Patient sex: M
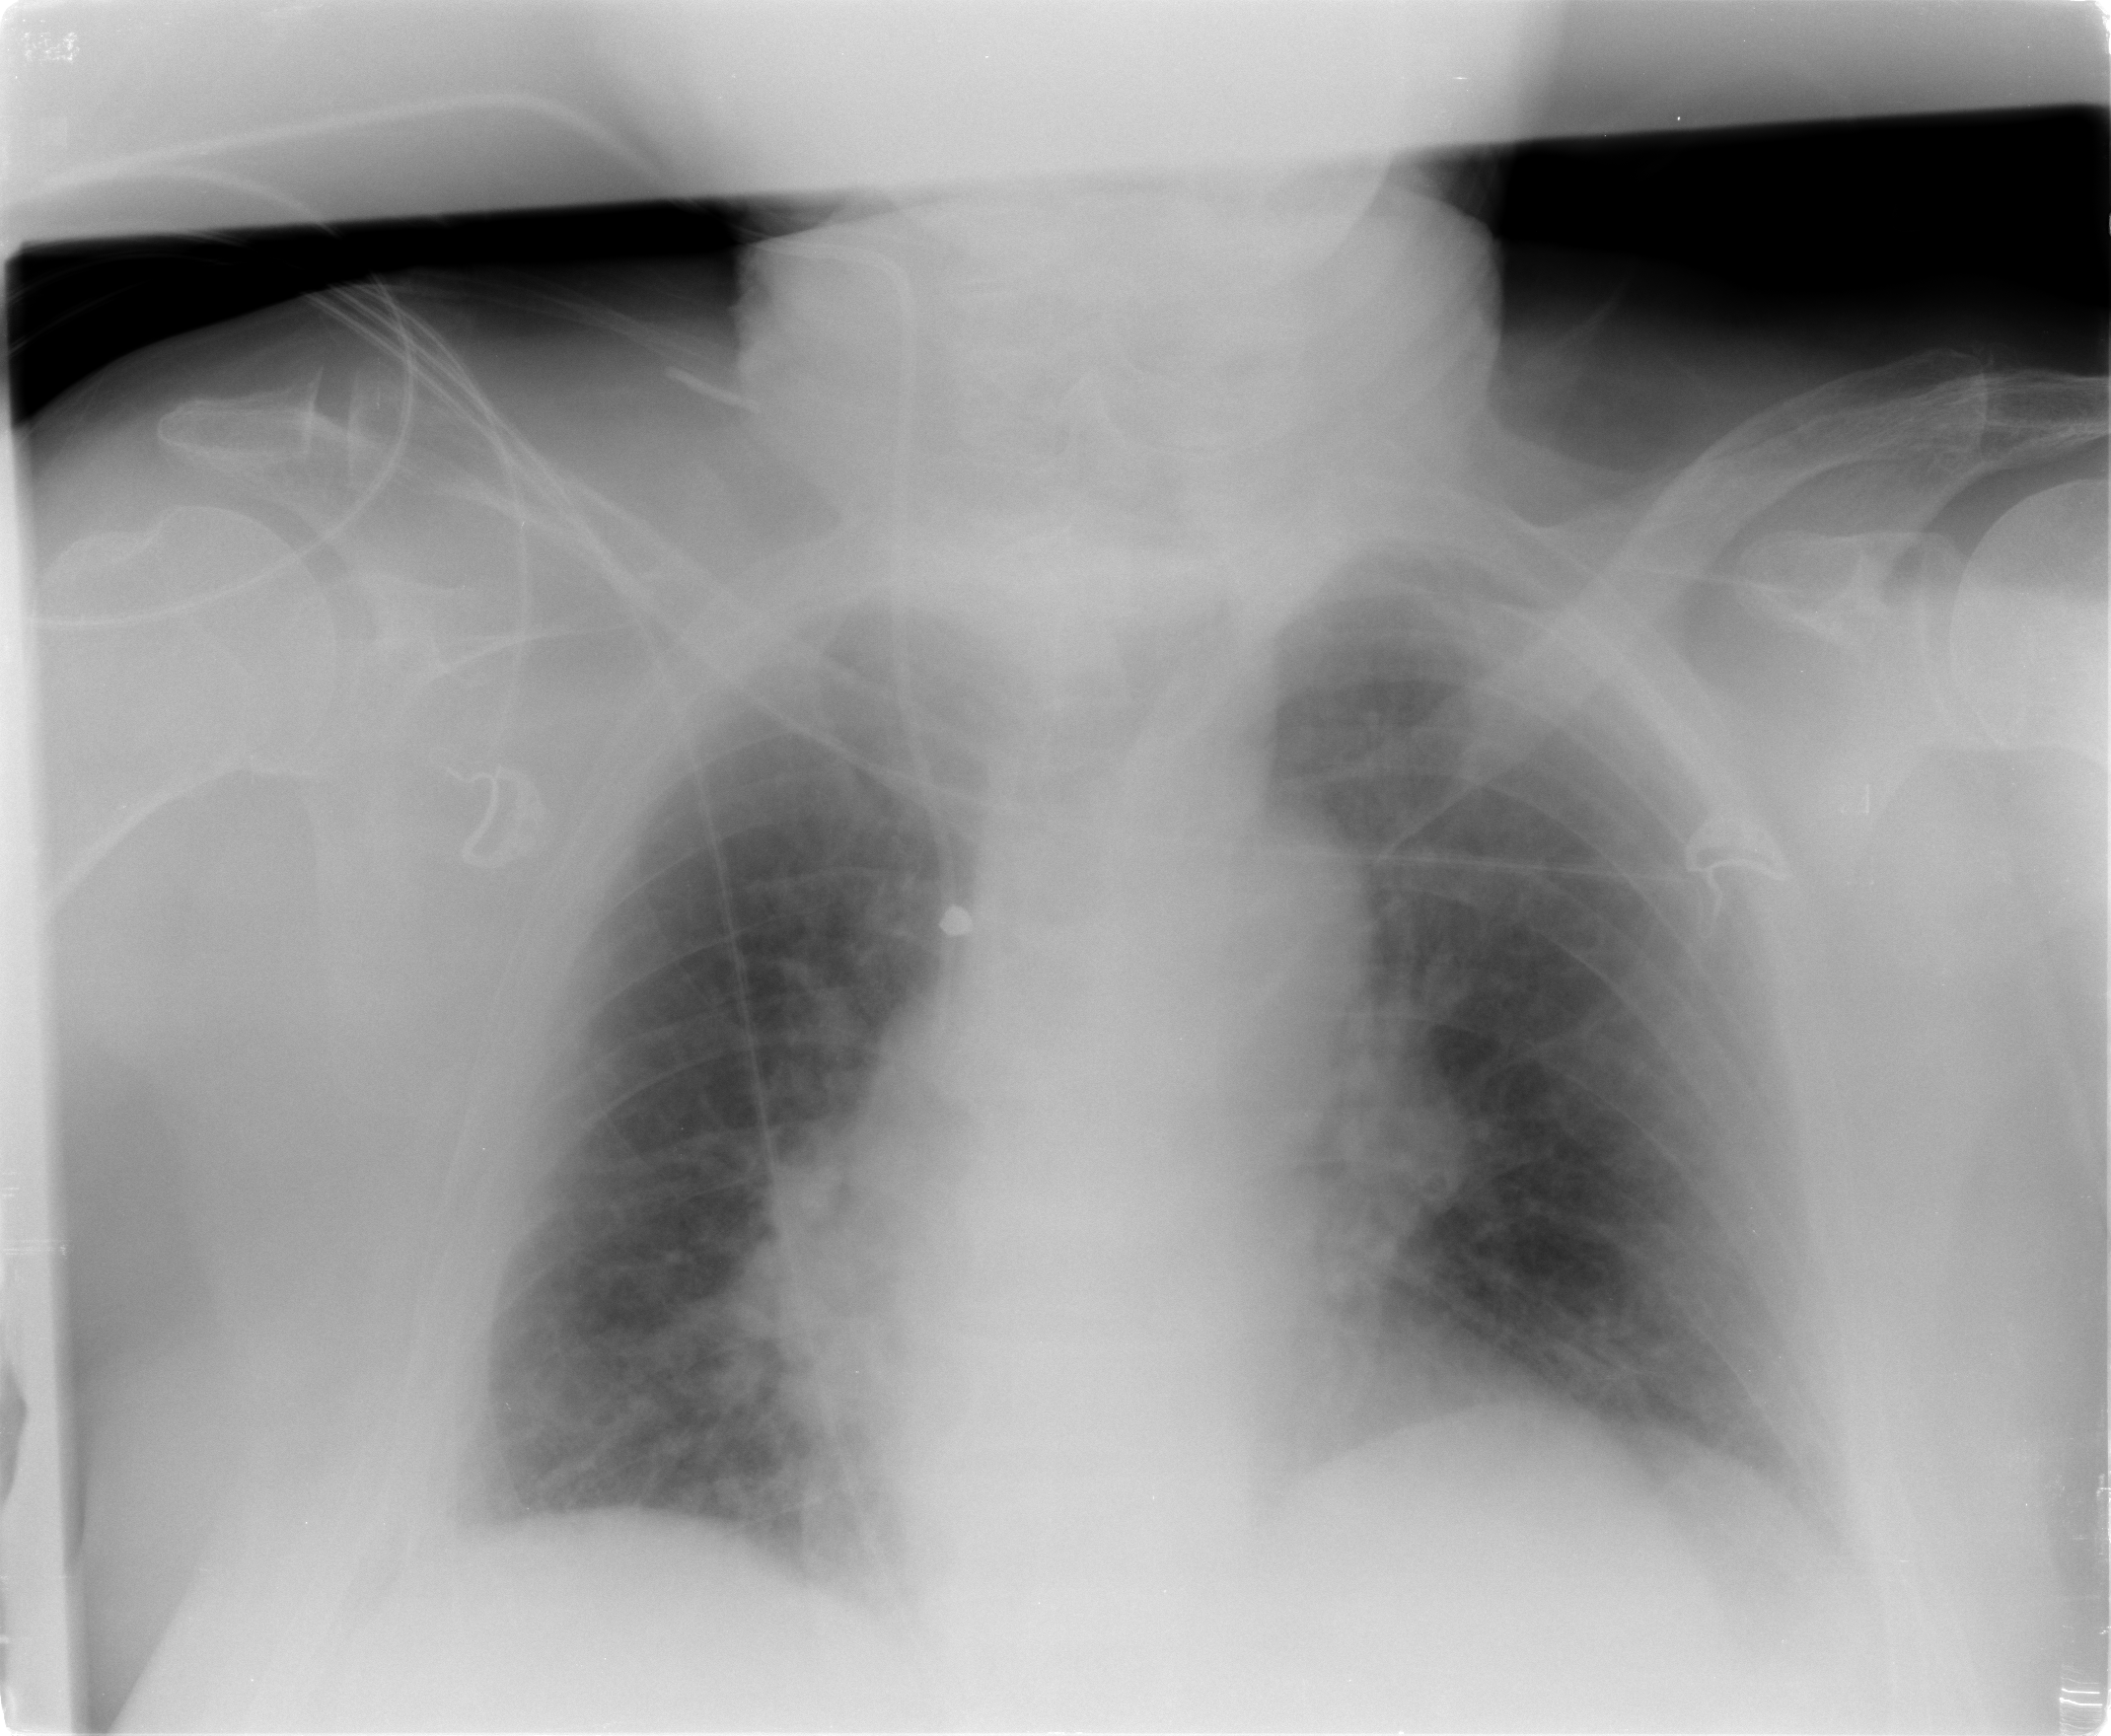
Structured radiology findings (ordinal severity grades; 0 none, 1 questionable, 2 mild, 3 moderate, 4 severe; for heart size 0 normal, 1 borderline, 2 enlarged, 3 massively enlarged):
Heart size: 1
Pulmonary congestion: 2
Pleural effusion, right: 2
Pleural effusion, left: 1
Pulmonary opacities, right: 0
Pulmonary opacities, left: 0
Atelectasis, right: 2
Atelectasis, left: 0